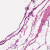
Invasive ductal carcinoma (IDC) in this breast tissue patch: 0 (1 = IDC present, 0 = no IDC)